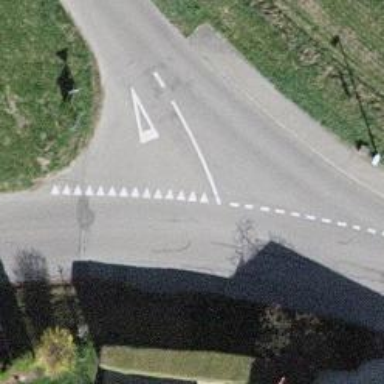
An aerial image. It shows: Road with "give way" sign.